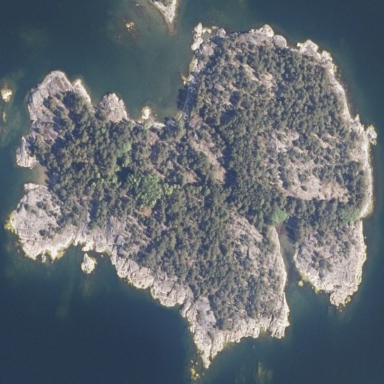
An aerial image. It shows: Island with natural coastline.